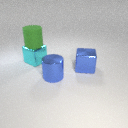
large cyan metal cube to the left of large blue metal cylinder